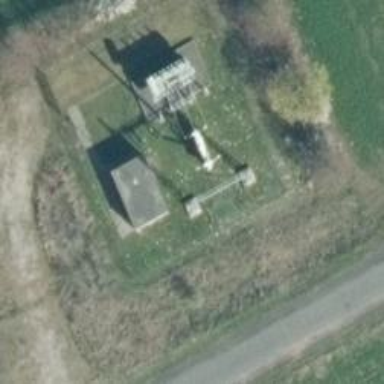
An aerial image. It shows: Three cables of power line.